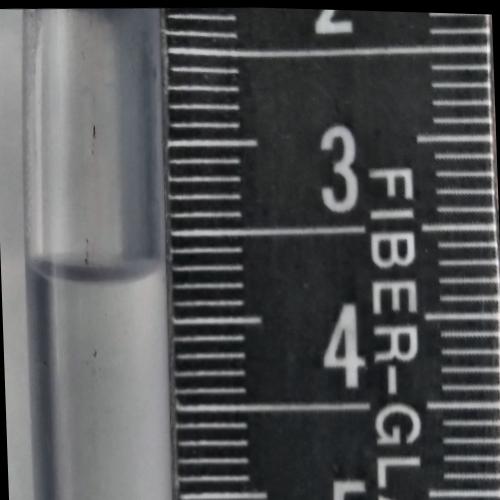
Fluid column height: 3.7 cm